Field crop: maize
Growth stage: 2
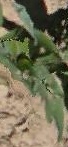
Species: maize